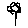
Label: flower